Field crop: tomato
Growth stage: 1
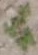
Species: portulaca